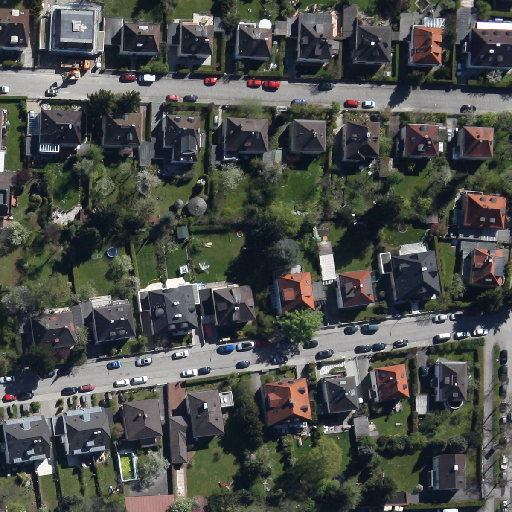
Referring expression: van driving on the road